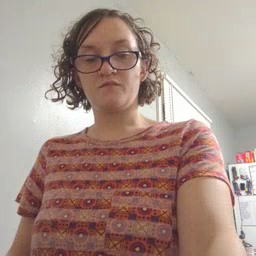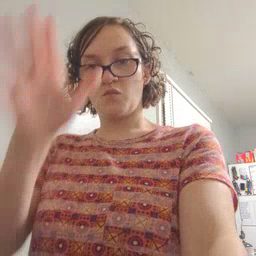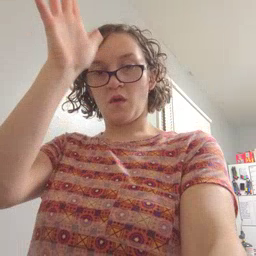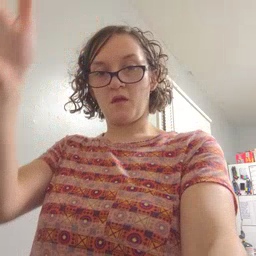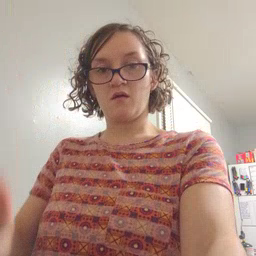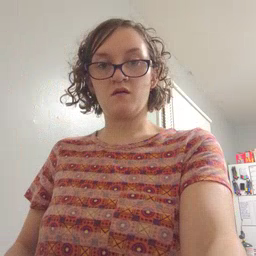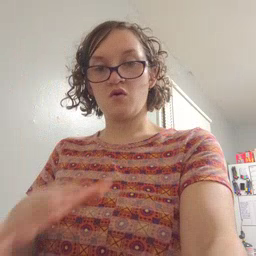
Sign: grandpa